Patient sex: M
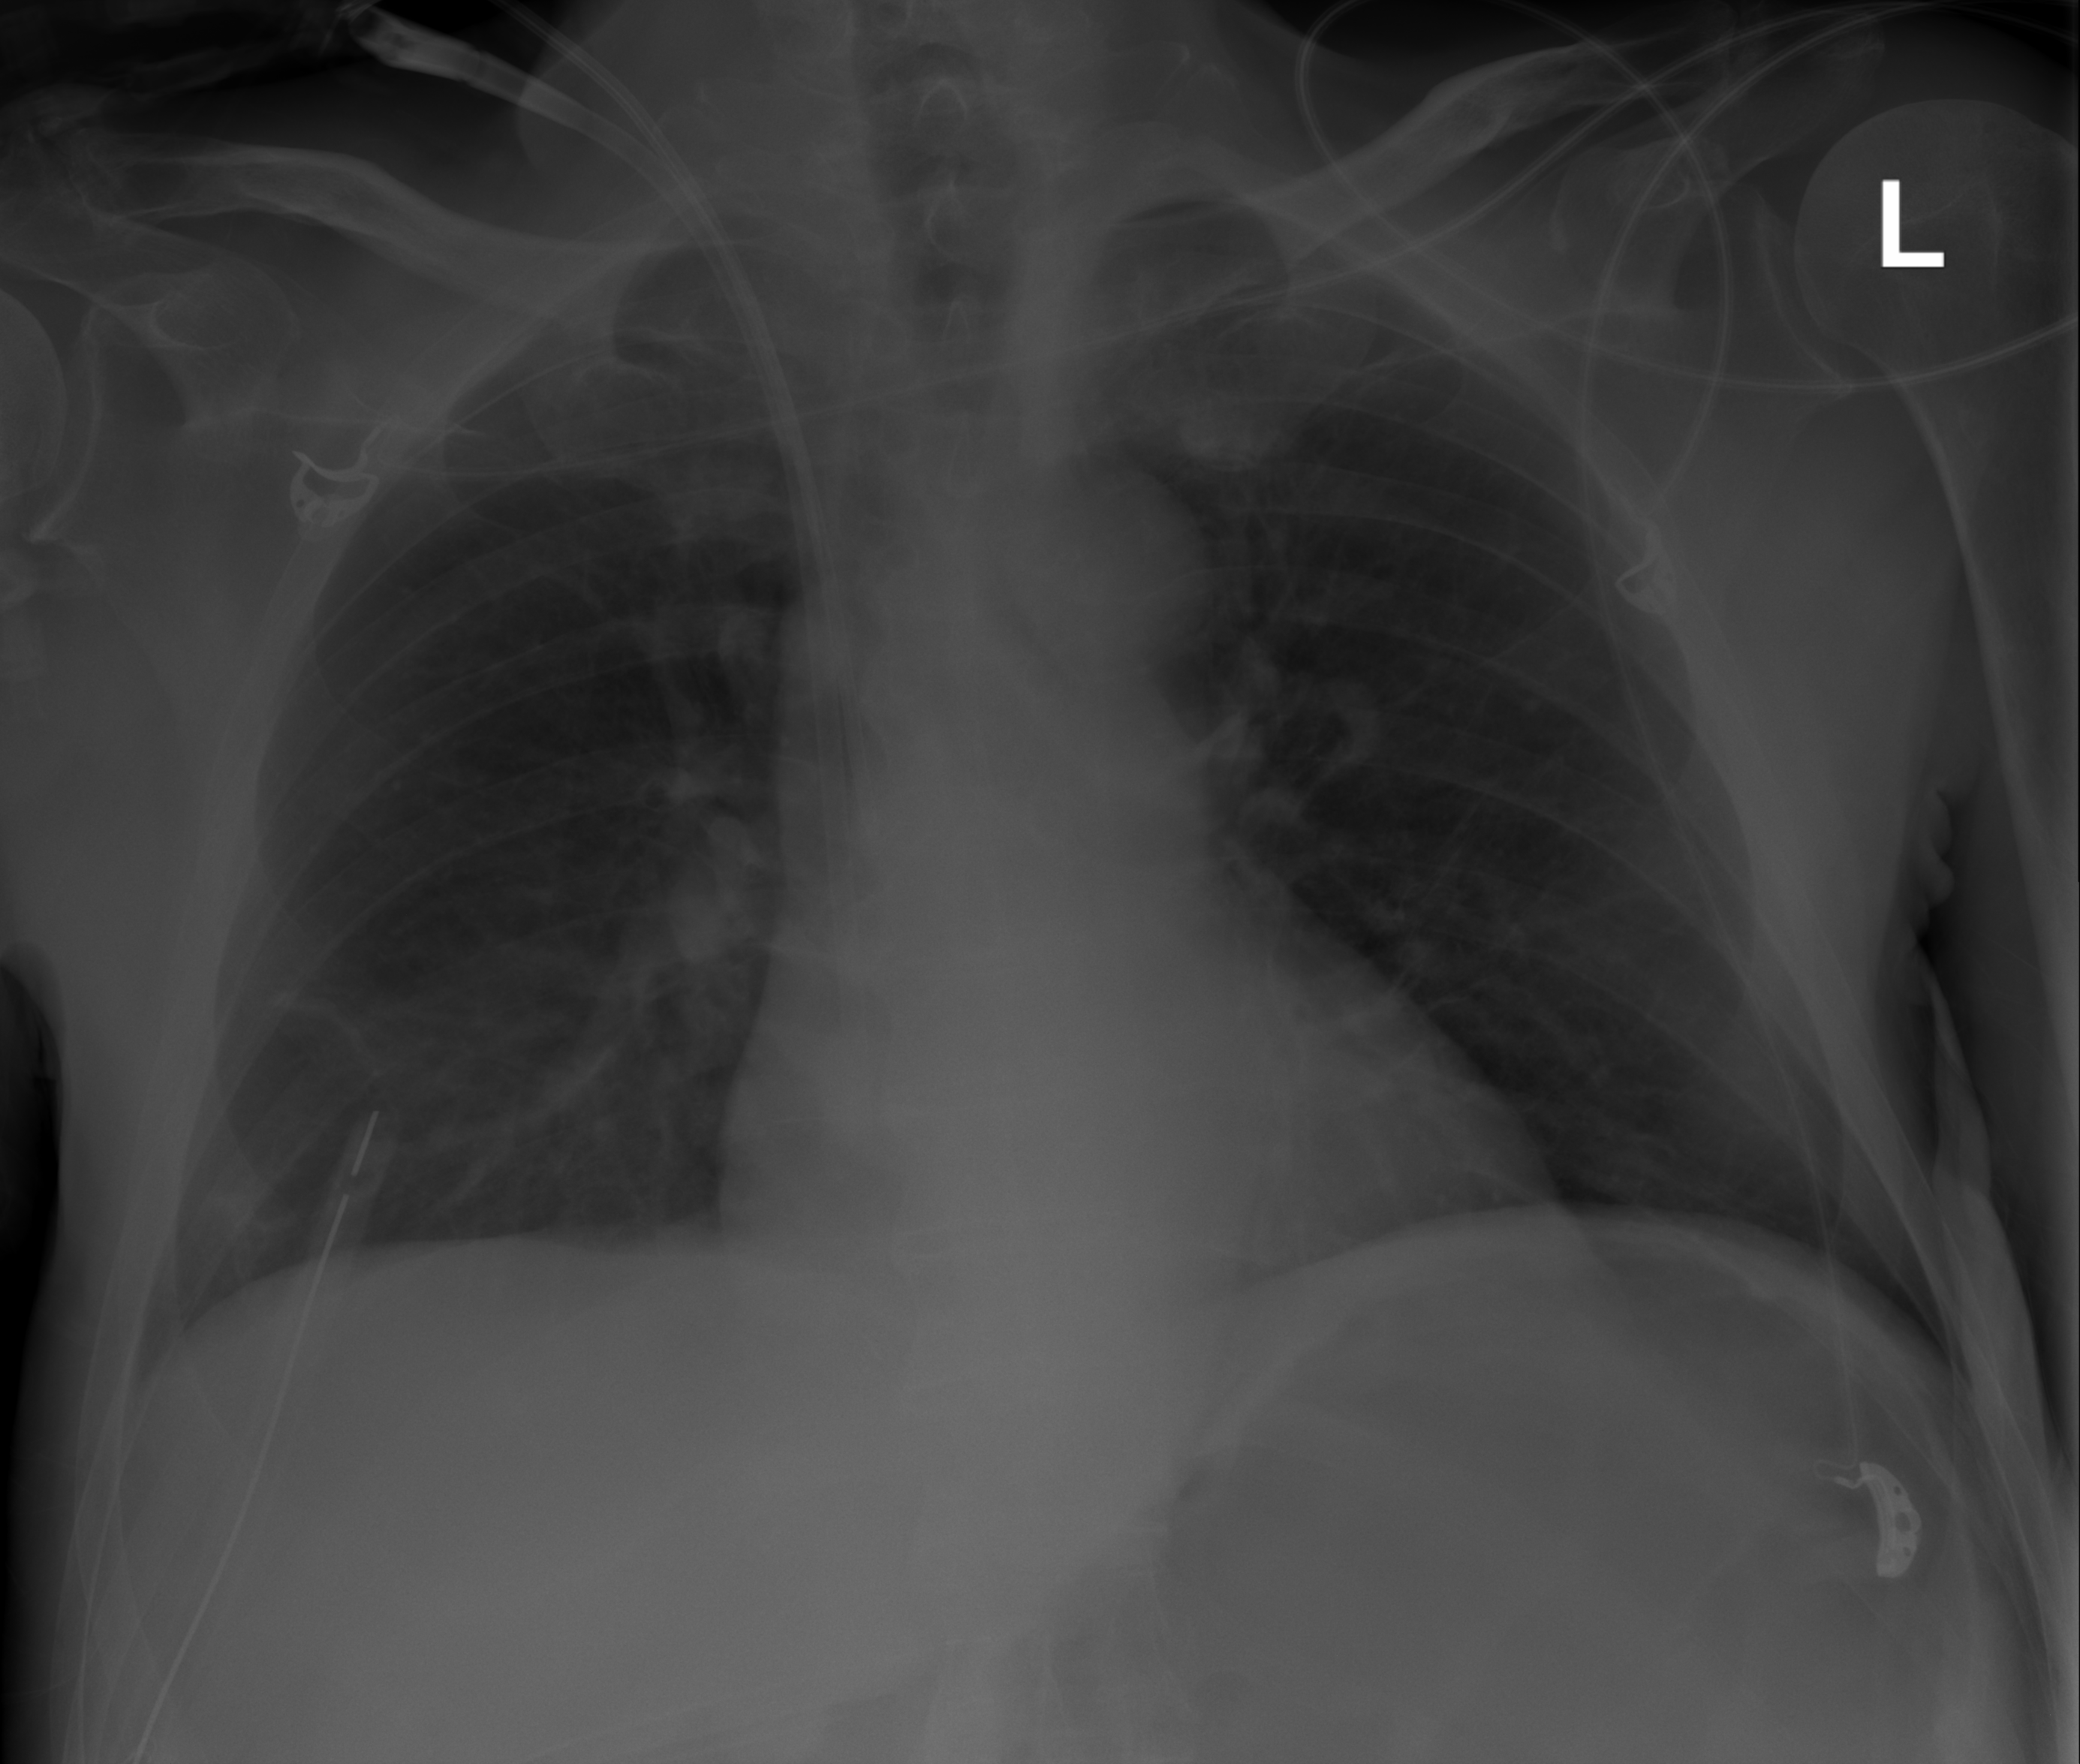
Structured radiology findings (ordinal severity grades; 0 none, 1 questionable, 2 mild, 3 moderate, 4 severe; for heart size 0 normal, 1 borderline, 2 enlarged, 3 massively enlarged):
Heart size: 0
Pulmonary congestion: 0
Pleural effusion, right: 0
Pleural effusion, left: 0
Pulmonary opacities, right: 0
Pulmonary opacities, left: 0
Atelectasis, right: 1
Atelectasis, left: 1